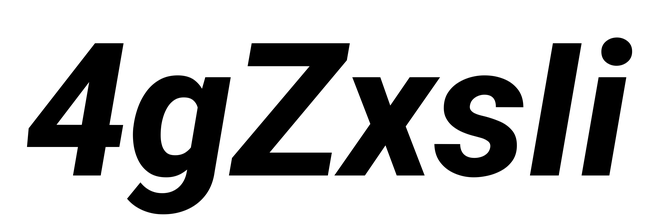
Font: Roboto-Italic_ExtraBold_Italic